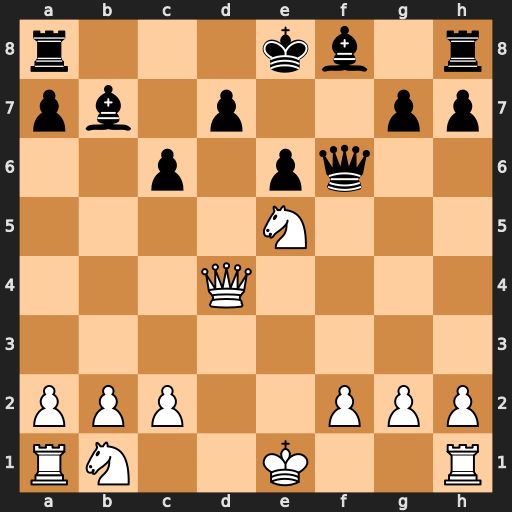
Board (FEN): r3kb1r/pb1p2pp/2p1pq2/4N3/3Q4/8/PPP2PPP/RN2K2R
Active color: w
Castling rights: KQkq
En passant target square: -
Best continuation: Qxd7#